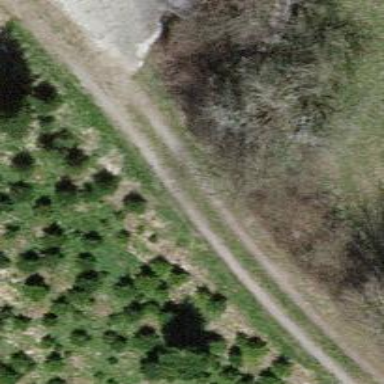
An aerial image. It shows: Gravel track with grade3 tracktype.